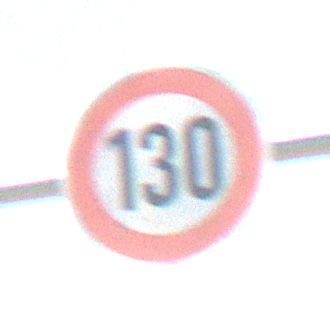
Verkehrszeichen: Geschwindigkeit130
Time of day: Midday
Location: Outdoor (Nature)
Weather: PartlyCloudy
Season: NotSpecified
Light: Natural